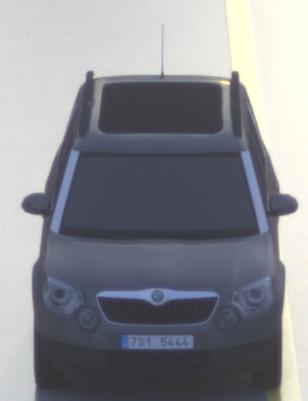
Make: Skoda
Model: Yeti 1.2 TSI
Detailed model: Yeti
Model produced from: 2009/11
Model produced until: 2011/10
Doors: 5
Color: gray
Road condition: wet road
Daytime: sunrise or sunset
Contrast: low contrast